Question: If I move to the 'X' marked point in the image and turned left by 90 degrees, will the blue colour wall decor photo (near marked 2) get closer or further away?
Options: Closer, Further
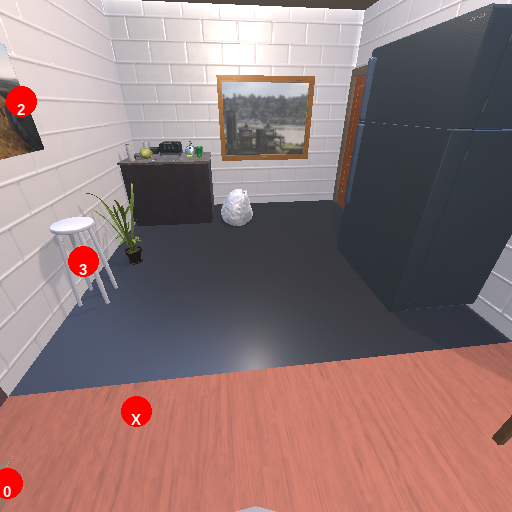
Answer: Closer